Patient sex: M
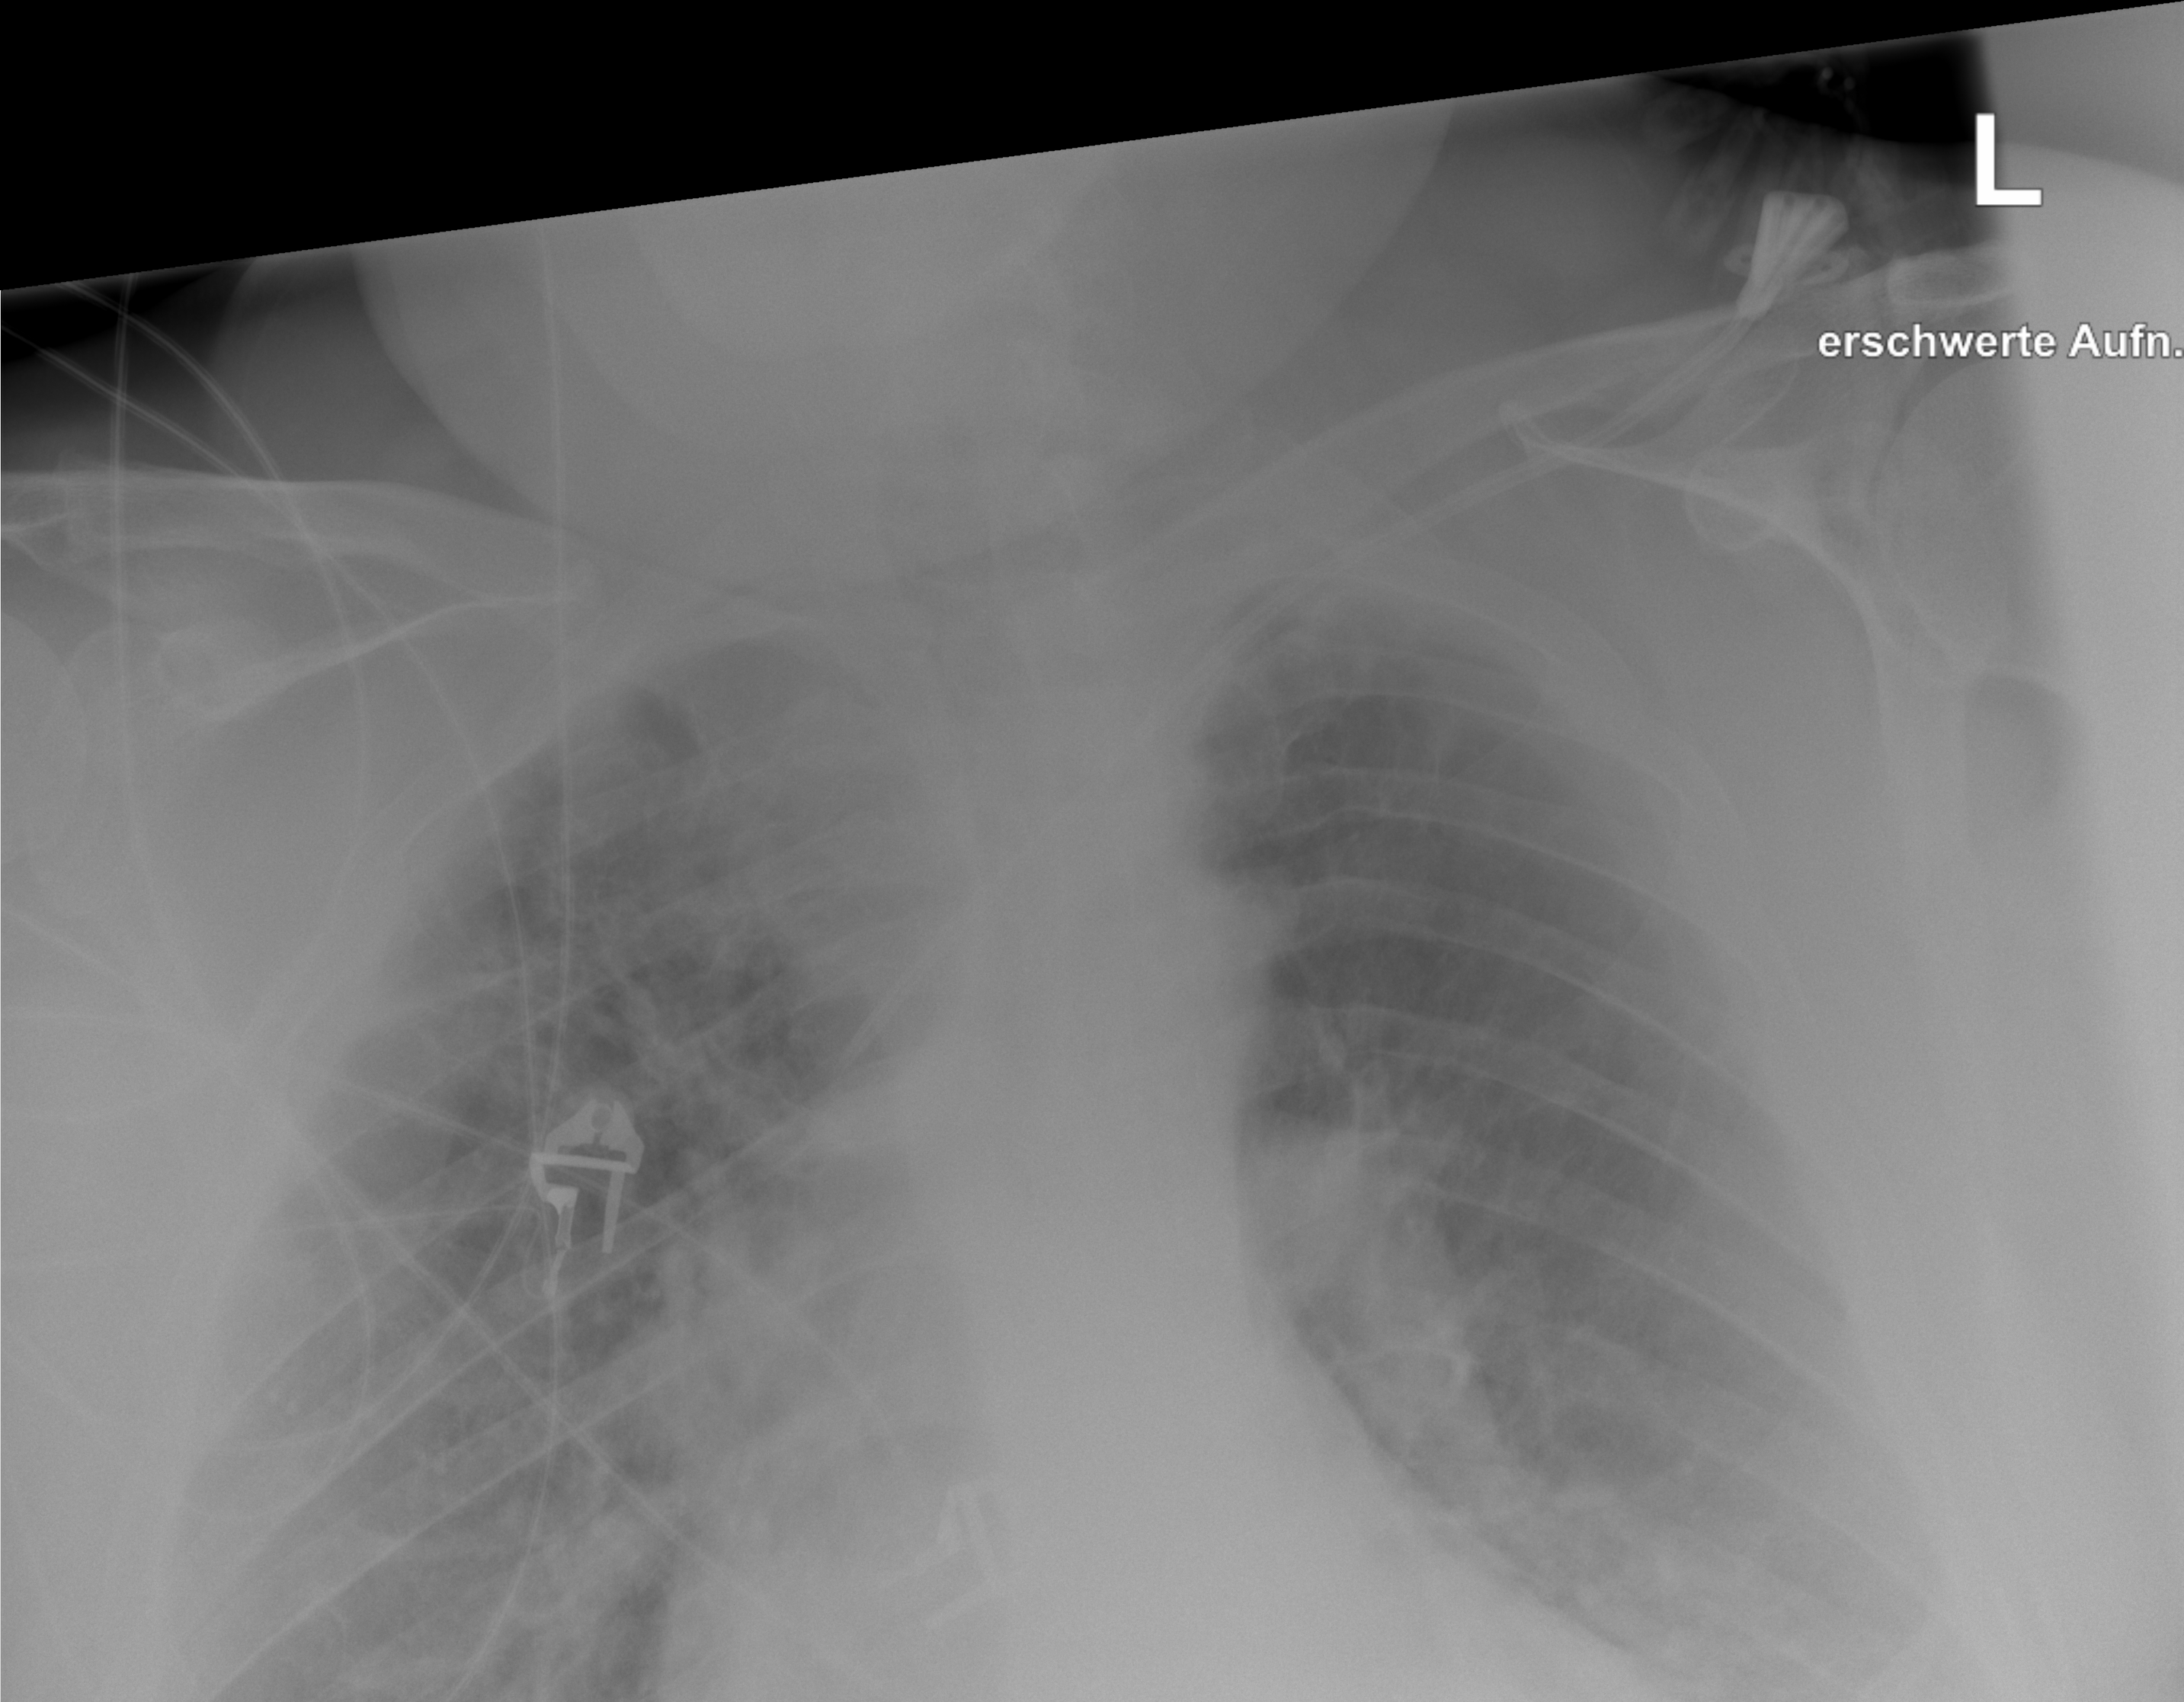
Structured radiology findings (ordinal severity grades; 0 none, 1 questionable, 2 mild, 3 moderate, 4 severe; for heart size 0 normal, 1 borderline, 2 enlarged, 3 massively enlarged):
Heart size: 0
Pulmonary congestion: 1
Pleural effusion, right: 0
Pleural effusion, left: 2
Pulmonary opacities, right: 1
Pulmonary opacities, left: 0
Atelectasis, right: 0
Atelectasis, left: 2